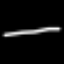
Label: line